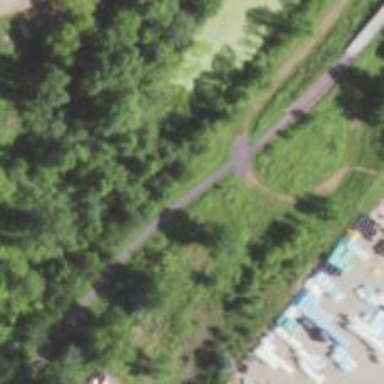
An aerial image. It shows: Asphalt cycleway running alongside abandoned railway.